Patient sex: F
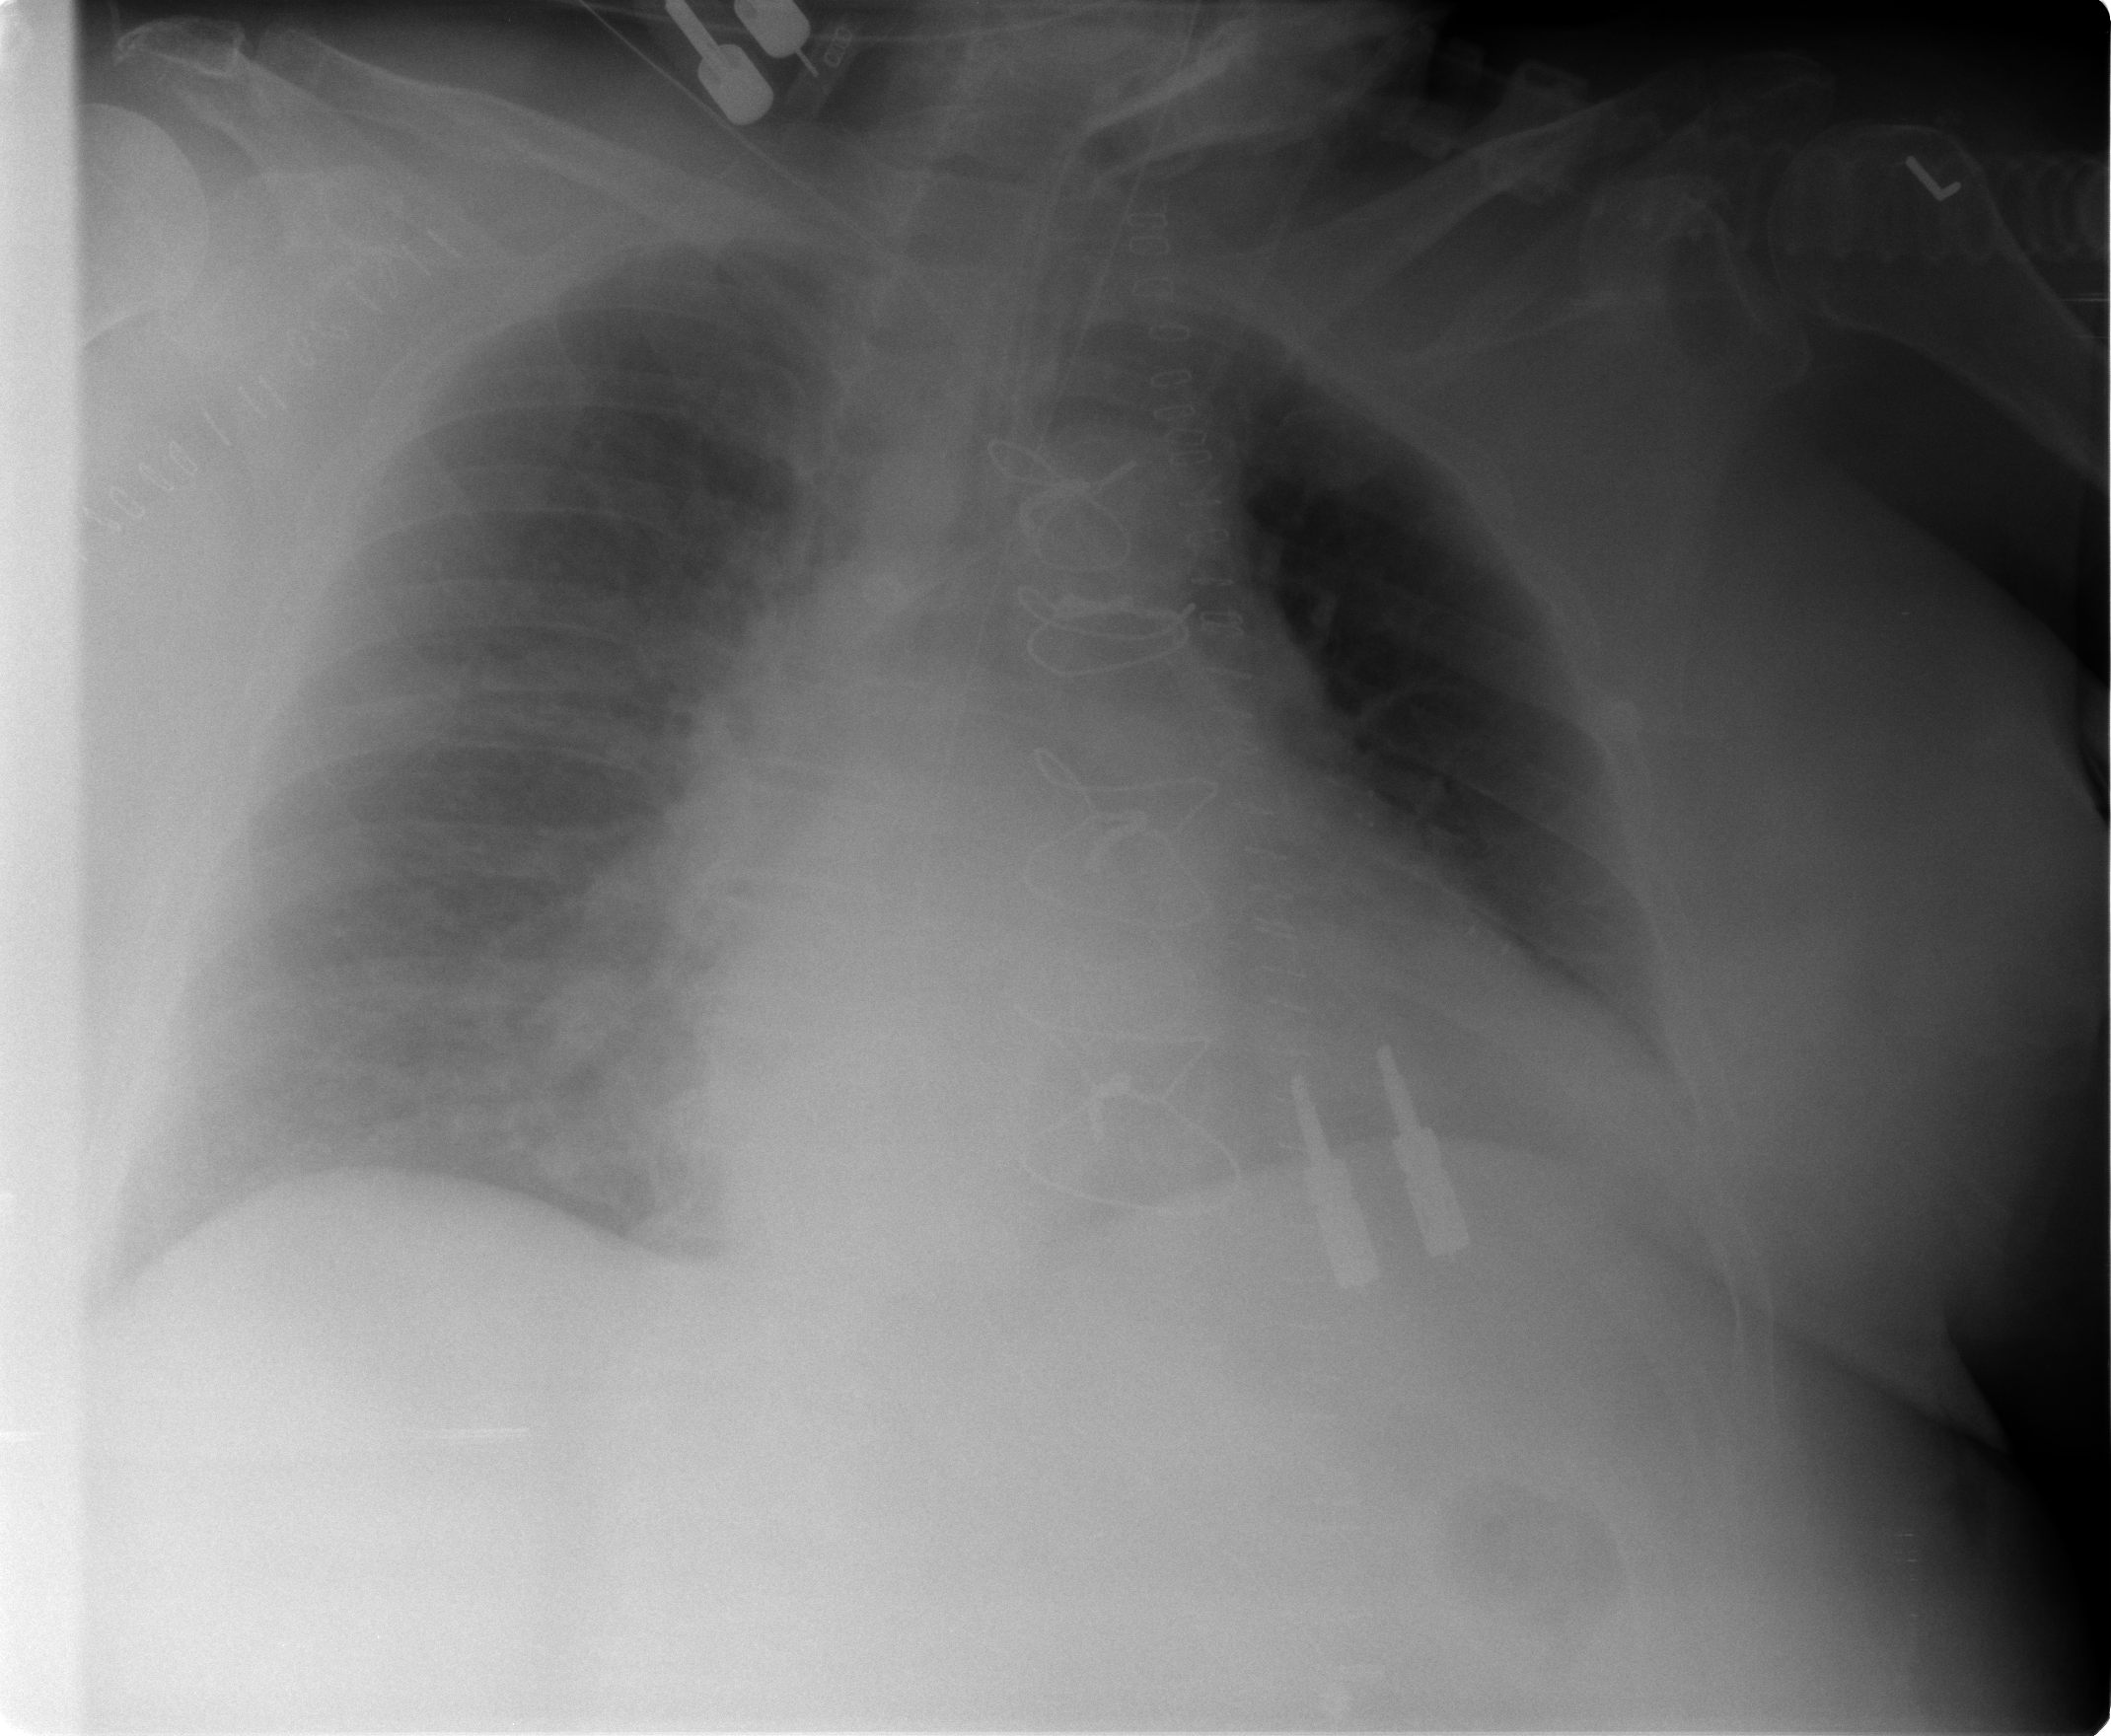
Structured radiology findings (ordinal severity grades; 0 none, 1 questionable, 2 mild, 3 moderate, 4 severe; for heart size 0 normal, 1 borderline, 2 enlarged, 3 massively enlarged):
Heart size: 3
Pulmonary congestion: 3
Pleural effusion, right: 3
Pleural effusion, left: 2
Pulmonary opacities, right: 3
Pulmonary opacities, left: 2
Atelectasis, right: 3
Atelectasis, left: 2